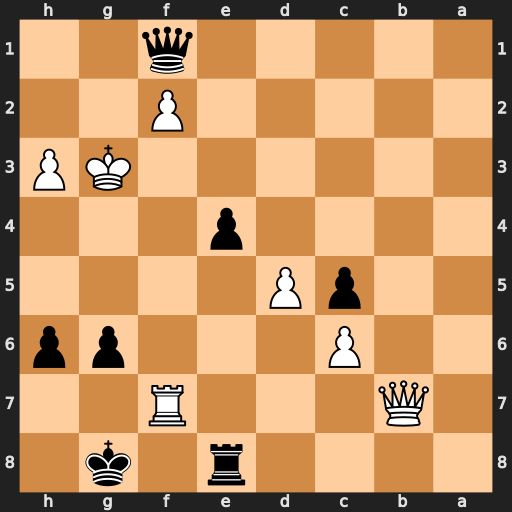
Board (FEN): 4r1k1/1Q3R2/2P3pp/2pP4/4p3/6KP/5P2/5q2
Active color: b
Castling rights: -
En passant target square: -
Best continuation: Qg1+ Kh4 Qg5#